Question: I'm having a list view control ('ListView' here), and I'm filling it by the code like this:
'''
var
Item: TListItem;
Column: TListColumn;
begin
ListView.ViewStyle := vsReport;
Column := ListView.Columns.Add;
Column.Width := 200;
Column.Alignment:= taCenter;
Column.Caption:= 'Column 1';
Column:= ListView.Columns.Add;
Column.Width := 200;
Column.Alignment := taCenter;
Column.Caption := 'Column 2';
Item := ListView.Items.Add;
Item.Caption := 'Item 1';
Item.SubItems.Add('Subitem 1');
end;
'''
The problem is that when I use a VCL style in my application, the text is not centered in the list view header:

How can I make the header caption centered in a VCL styled application?
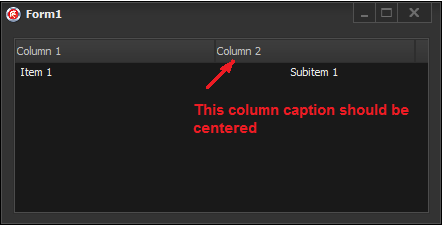
Answer: The style hook responsible for drawing the column header never checks for the text alignment of the column and always draws text with left alignment, clearly an oversight.
First create a descendant of 'Vcl.ComCtrls.TListViewStyleHook' and a class helper for the ancestor so that we can access the private variable we will need.
'''
TListViewStyleHookHelper = class helper for TListViewStyleHook
function getFHeaderHandle: HWnd;
end;
TListViewStyleHookEx = class(Vcl.ComCtrls.TListViewStyleHook)
strict protected
procedure DrawHeaderSection(Canvas: TCanvas; R: TRect; Index: Integer;
const Text: string; IsPressed, IsBackground: Boolean); override;
end;
'''
Fixing the method:
'''
uses
Winapi.Commctrl;
function TListViewStyleHookHelper.getFHeaderHandle: HWnd;
begin
Result := Self.FHeaderHandle;
end;
procedure TListViewStyleHookEx.DrawHeaderSection(Canvas: TCanvas; R: TRect;
Index: Integer; const Text: string; IsPressed, IsBackground: Boolean);
var
Item: THDItem;
ImageList: HIMAGELIST;
DrawState: TThemedHeader;
IconWidth, IconHeight: Integer;
Details: TThemedElementDetails;
LListView: TListView;
DT_Align: Integer;
begin
FillChar(Item, SizeOf(Item), 0);
Item.mask := HDI_FORMAT;
Header_GetItem(getFHeaderHandle, Index, Item);
if IsBackground then
DrawState := thHeaderItemNormal
else if IsPressed then
DrawState := thHeaderItemPressed
else
DrawState := thHeaderItemNormal;
Details := StyleServices.GetElementDetails(DrawState);
StyleServices.DrawElement(Canvas.Handle, Details, R);
ImageList := SendMessage(getFHeaderHandle, HDM_GETIMAGELIST, 0, 0);
Item.mask := HDI_FORMAT or HDI_IMAGE;
InflateRect(R, -2, -2);
IconWidth := 0;
if (ImageList <> 0) and Header_GetItem(getFHeaderHandle, Index, Item) then
begin
if Item.fmt and HDF_IMAGE = HDF_IMAGE then
begin
ImageList_Draw(ImageList, Item.iImage, Canvas.Handle, R.Left, R.Top,
ILD_TRANSPARENT);
ImageList_GetIconSize(ImageList, IconWidth, IconHeight);
Inc(R.Left, IconWidth + 5);
end;
end;
if IconWidth = 0 then
Inc(R.Left, 2);
DT_Align := 0;
if Control is TListView then
begin
LListView := TListView(Control);
if (Index > -1) and (Index < LListView.Columns.Count) then
case LListView.Columns[Index].Alignment of
taLeftJustify:
DT_Align := 0;
taRightJustify:
DT_Align := 2;
taCenter:
DT_Align := 1;
end;
end;
DrawControlText(Canvas, Details, Text, R, DT_VCENTER or DT_Align or
DT_SINGLELINE or DT_END_ELLIPSIS);
end;
'''
And finally we have to register our extended style hook for the TListView control:
'''
Initialization
TCustomStyleEngine.RegisterStyleHook(TListView, TListViewStyleHookEx);
Finalization
TCustomStyleEngine.UnRegisterStyleHook(TListView, TListViewStyleHookEx);
'''